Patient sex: F
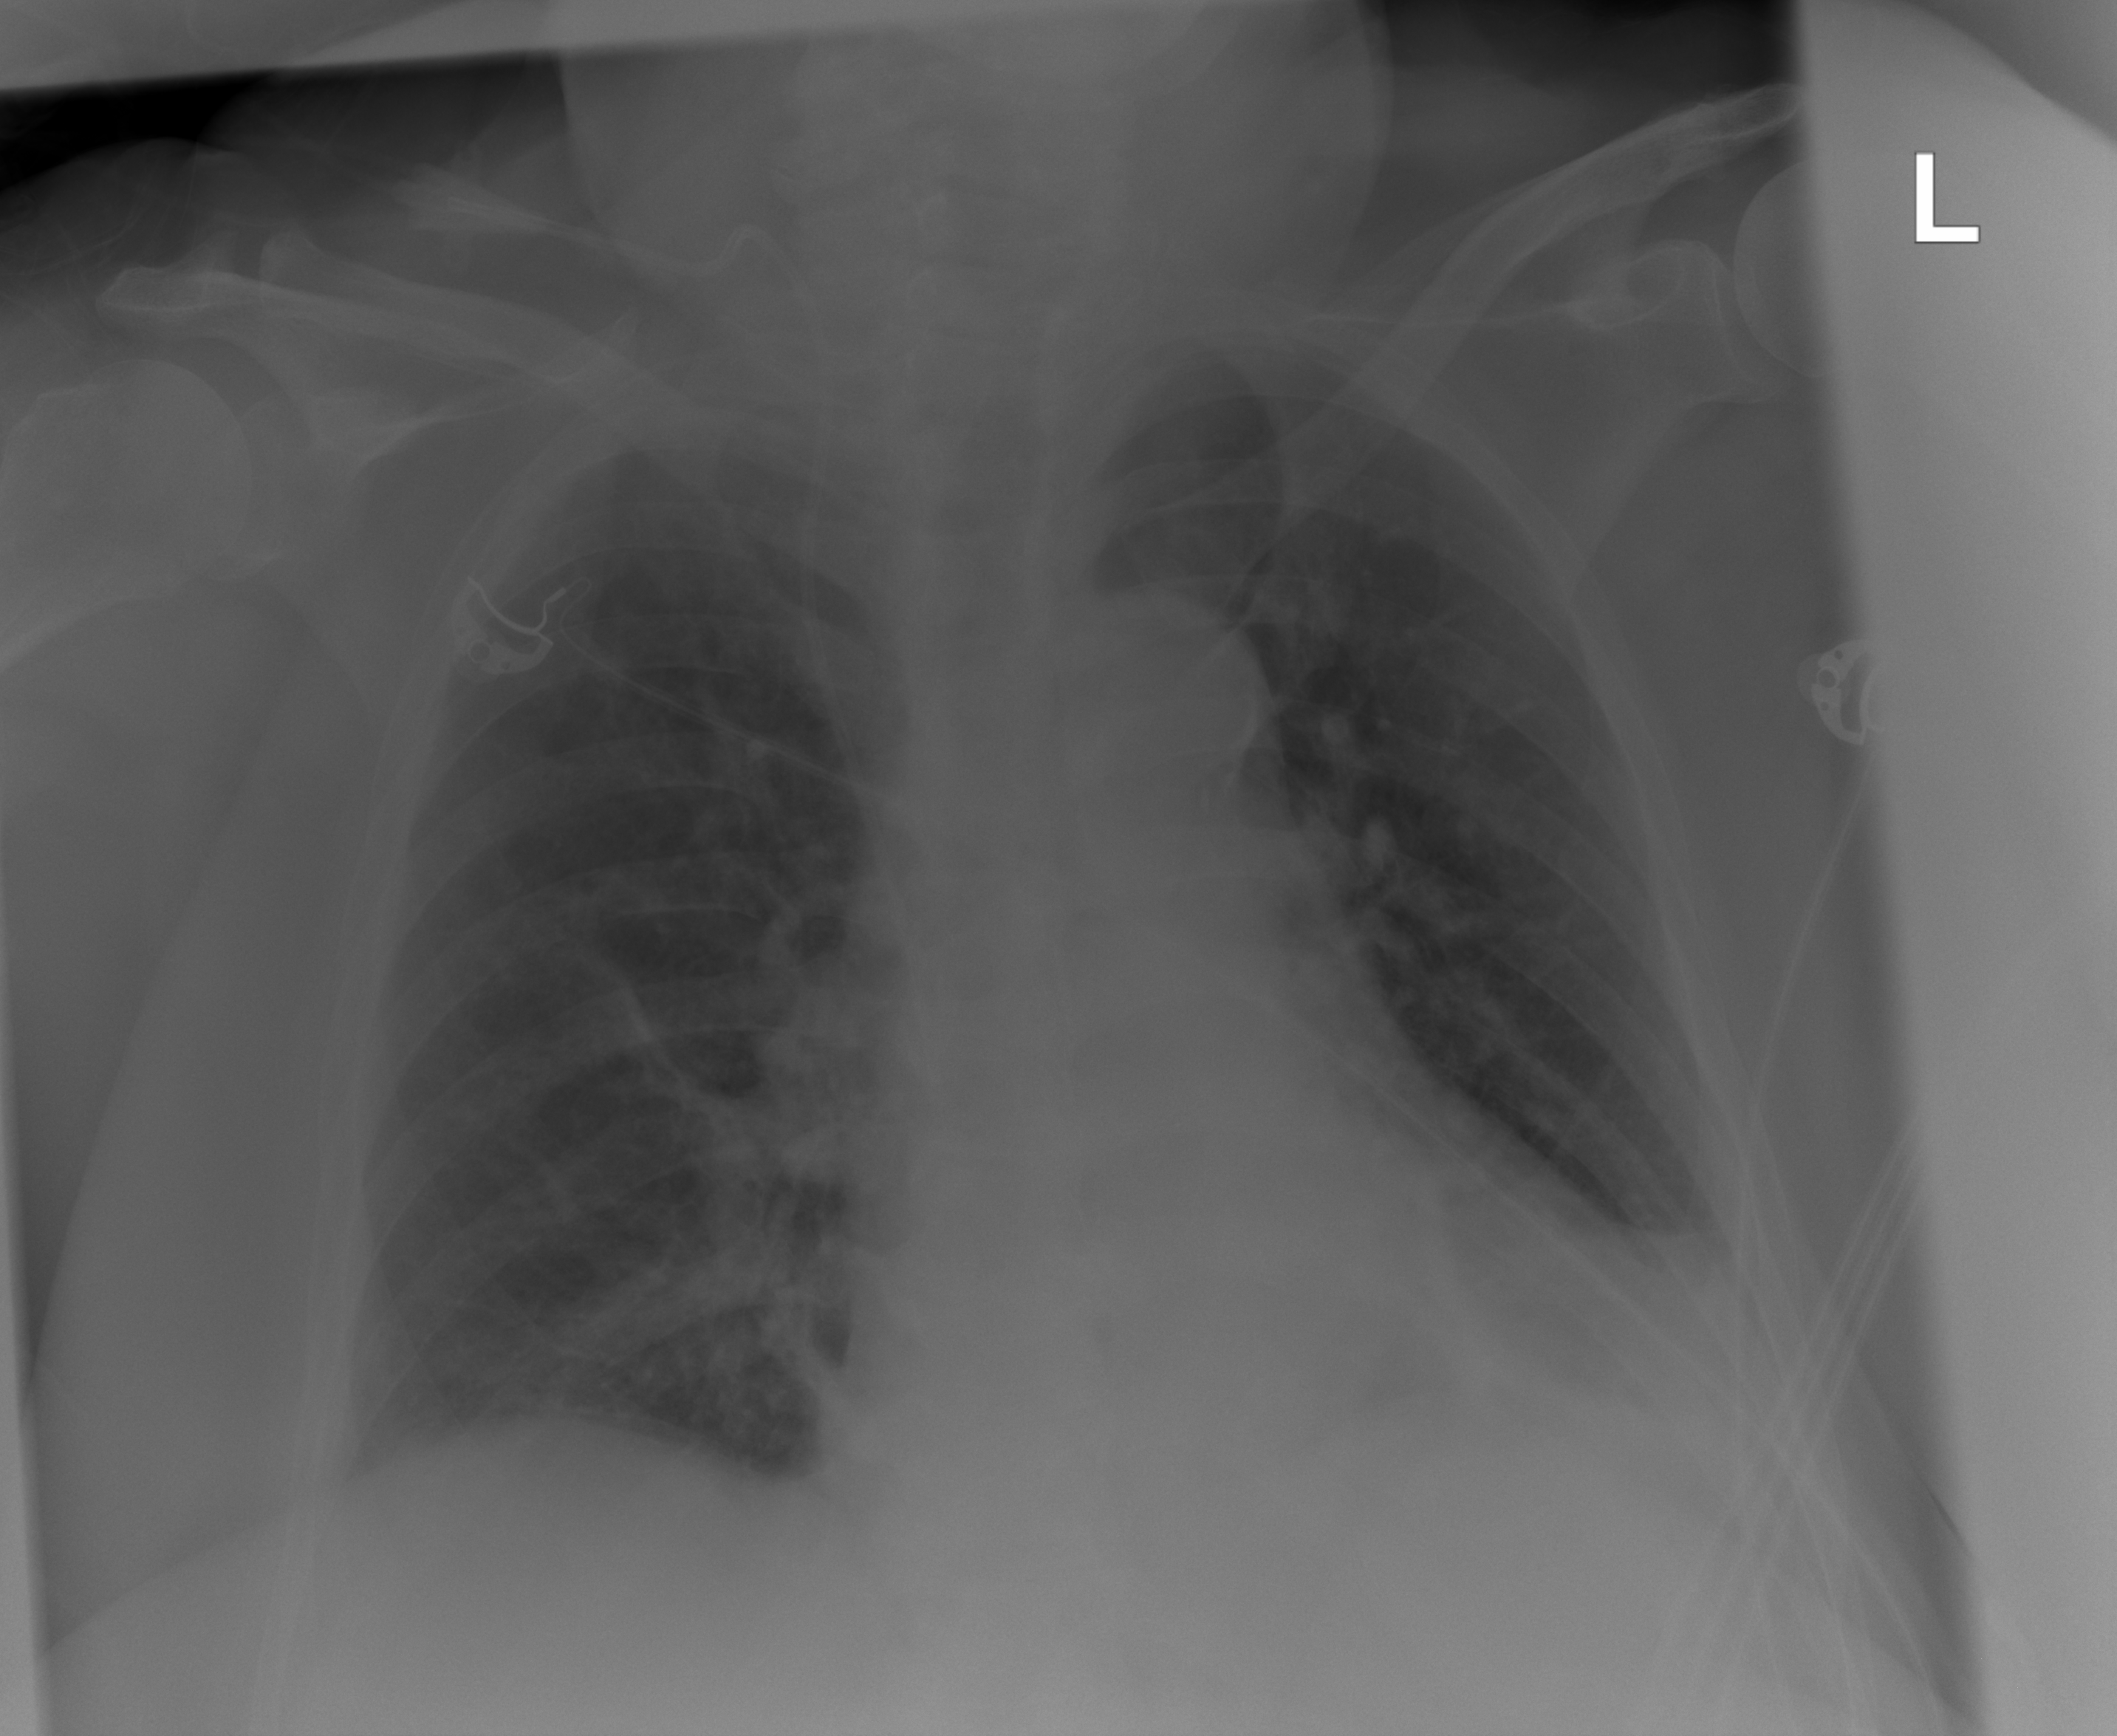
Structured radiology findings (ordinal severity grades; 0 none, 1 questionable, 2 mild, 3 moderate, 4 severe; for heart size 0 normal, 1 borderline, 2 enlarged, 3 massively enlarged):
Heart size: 2
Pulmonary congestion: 0
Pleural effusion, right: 0
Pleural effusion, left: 2
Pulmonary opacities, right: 0
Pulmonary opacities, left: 0
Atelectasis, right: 2
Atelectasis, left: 2